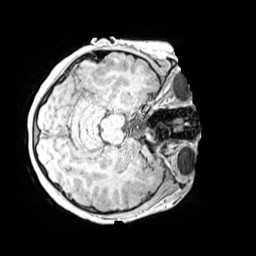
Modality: MP2RAGE
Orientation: axial
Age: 9
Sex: female
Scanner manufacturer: siemens
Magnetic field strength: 3 T
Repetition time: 4 s
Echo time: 0.00299 s